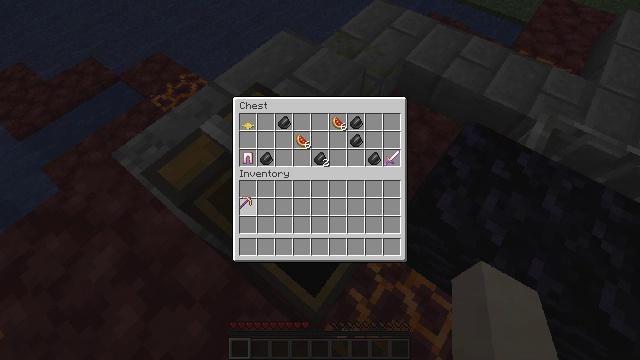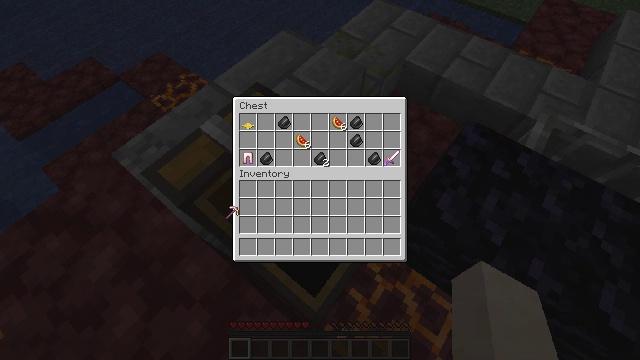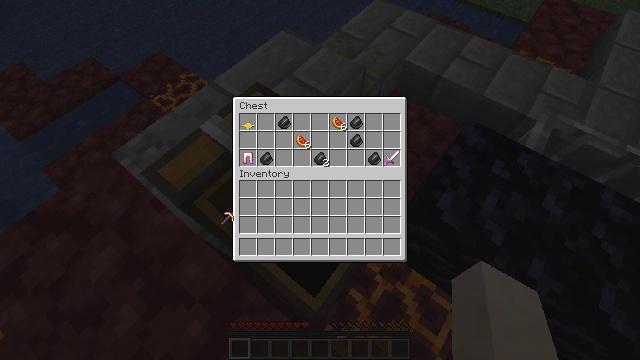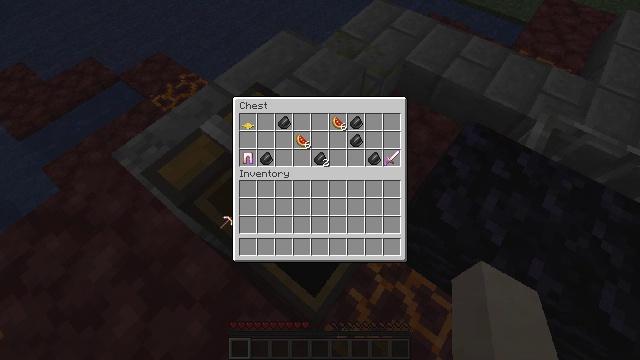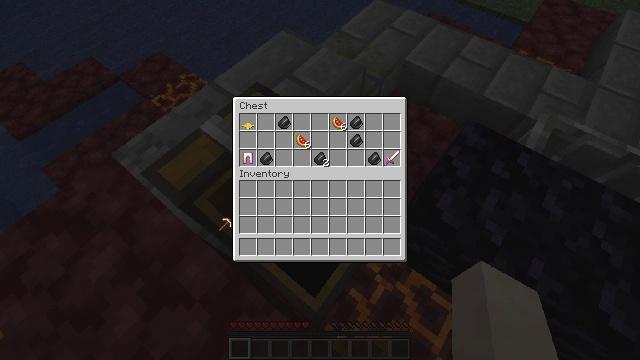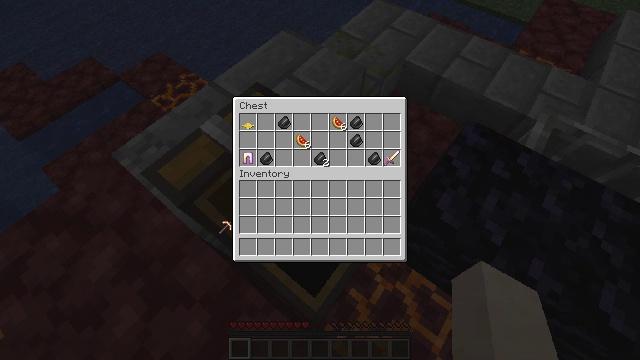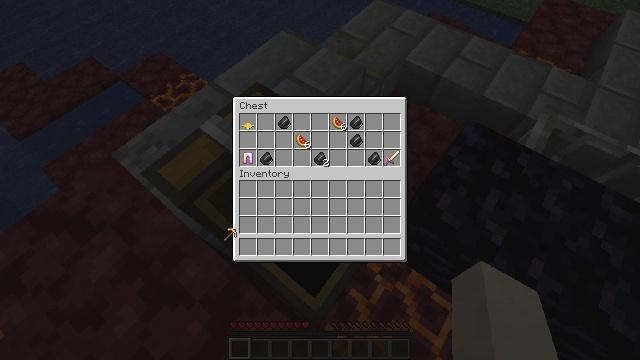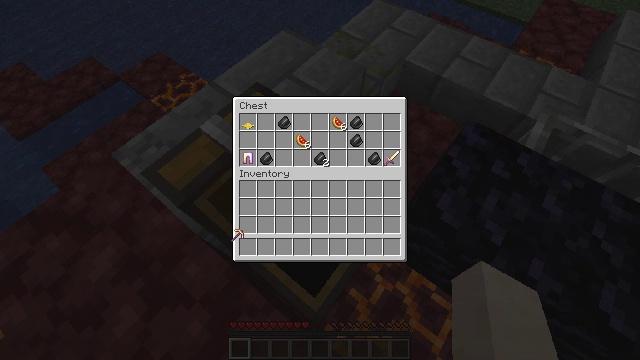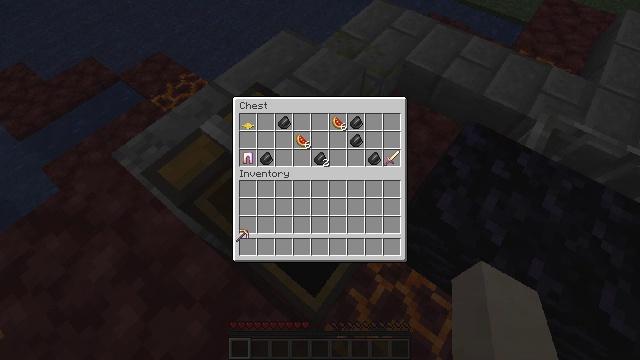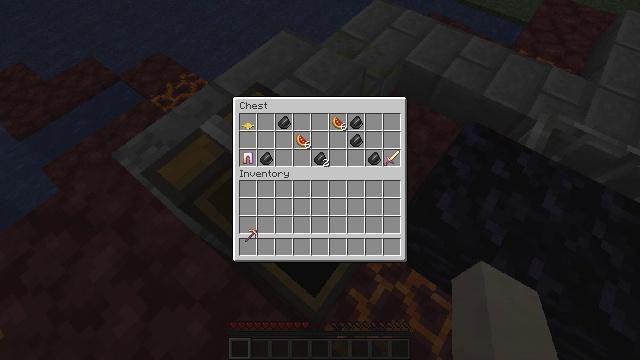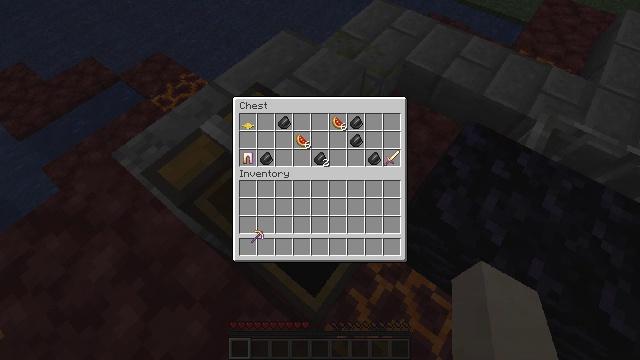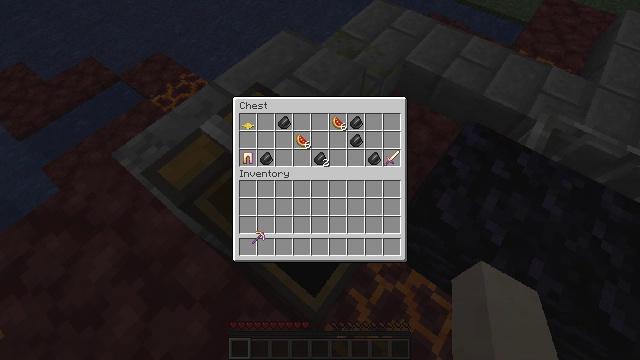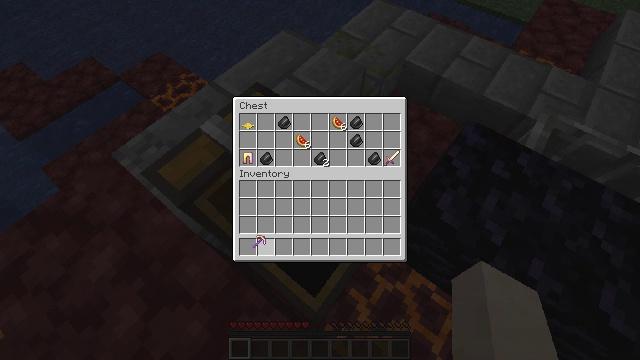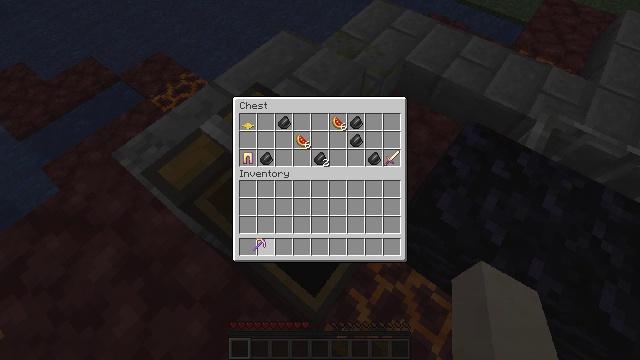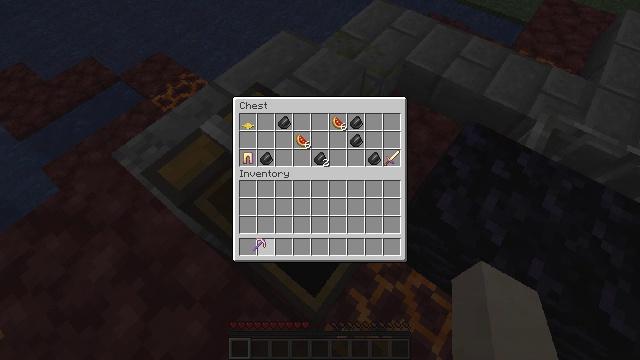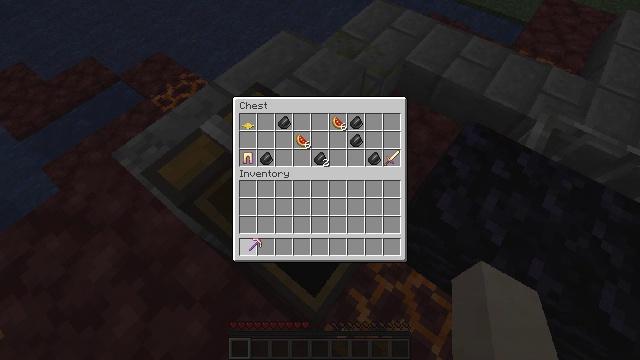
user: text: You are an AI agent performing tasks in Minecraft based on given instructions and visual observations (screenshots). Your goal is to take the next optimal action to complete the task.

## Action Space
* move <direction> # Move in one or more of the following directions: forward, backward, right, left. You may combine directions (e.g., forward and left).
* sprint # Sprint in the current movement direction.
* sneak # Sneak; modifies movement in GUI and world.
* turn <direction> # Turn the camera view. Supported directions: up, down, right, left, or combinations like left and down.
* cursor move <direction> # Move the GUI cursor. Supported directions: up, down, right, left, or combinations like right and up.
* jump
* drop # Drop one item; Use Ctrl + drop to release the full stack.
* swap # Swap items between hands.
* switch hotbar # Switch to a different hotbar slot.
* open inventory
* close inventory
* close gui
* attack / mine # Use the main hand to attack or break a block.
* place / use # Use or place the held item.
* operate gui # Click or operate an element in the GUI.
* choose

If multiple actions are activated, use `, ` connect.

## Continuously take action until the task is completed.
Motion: motion action
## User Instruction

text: Hunt animals.
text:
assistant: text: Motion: turn left and down
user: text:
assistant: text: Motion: no_op
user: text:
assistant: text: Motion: no_op
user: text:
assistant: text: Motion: no_op
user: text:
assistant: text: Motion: no_op
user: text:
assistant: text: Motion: no_op
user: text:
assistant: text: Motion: no_op
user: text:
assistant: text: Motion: no_op
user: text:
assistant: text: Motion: turn right
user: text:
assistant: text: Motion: no_op
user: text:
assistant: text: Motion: no_op
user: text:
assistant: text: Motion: no_op
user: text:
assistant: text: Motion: no_op
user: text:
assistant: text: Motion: no_op
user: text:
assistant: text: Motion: no_op
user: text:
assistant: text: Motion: no_op
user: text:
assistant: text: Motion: no_op
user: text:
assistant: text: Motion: attack / mine
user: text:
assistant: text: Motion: attack / mine
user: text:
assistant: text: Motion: attack / mine
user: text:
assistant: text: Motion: attack / mine
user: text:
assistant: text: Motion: no_op
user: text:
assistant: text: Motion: no_op
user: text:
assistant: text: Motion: no_op
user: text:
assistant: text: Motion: no_op
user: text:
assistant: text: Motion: turn up
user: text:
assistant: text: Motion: turn up
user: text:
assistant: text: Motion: turn up
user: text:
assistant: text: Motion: turn up
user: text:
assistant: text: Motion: turn up